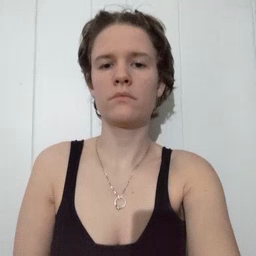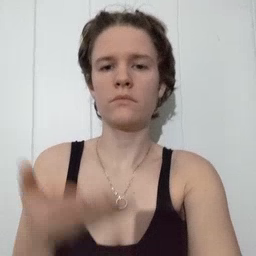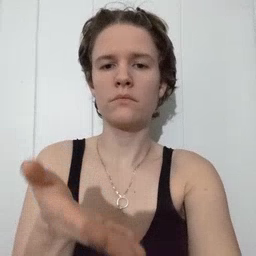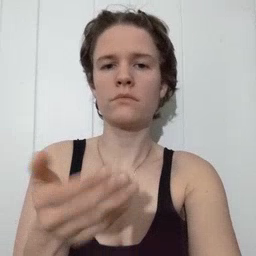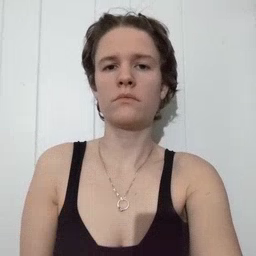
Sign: there